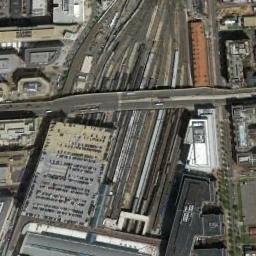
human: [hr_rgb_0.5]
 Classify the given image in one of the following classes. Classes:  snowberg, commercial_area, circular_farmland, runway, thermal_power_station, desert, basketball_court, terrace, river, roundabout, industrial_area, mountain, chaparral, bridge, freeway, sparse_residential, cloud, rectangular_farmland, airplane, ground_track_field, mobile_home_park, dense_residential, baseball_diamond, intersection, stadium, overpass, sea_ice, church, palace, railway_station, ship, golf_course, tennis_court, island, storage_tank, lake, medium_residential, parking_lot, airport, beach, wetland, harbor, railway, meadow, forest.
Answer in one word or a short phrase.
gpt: railway_station